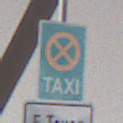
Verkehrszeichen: Taxenstand
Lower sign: FahrzeugeVerbaleAngabe2
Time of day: MorningAfternoon
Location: Roofed (Urban)
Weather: PartlyCloudy
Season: NotSpecified
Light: Natural